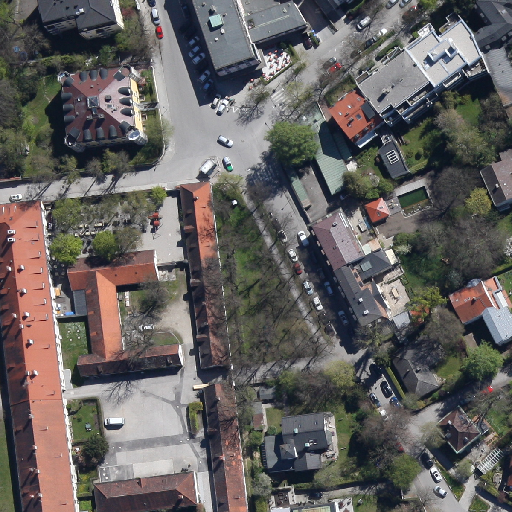
Referring expression: van in the parking area